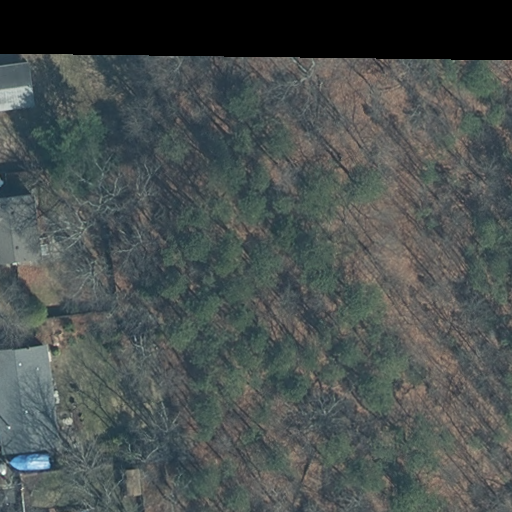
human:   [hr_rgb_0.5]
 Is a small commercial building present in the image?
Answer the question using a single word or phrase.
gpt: no

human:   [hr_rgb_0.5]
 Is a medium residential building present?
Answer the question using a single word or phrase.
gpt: yes

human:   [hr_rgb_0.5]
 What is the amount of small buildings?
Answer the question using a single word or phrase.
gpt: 3

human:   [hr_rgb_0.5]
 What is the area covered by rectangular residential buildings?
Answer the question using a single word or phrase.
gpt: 366m2

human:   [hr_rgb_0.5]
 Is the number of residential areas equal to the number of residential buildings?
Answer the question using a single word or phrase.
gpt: no

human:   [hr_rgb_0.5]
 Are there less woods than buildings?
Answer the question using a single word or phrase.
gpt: yes

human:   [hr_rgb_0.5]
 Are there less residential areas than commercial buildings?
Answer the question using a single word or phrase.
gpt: no

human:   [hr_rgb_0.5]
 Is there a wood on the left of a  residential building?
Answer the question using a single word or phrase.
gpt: no

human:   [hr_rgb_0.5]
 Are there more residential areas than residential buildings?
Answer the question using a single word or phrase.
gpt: no

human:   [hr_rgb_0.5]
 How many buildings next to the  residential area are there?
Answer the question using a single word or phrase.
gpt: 4

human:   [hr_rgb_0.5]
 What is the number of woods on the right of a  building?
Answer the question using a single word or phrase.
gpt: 1

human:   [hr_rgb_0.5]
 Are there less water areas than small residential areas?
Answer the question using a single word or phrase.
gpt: no

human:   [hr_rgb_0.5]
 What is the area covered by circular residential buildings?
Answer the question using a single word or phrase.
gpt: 0m2

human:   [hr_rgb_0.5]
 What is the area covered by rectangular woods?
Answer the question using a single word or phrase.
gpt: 5095m2

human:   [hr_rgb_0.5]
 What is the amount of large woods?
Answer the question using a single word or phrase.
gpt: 1

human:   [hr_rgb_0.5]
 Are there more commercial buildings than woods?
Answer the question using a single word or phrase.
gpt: no

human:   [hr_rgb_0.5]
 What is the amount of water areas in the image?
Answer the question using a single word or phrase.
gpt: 0

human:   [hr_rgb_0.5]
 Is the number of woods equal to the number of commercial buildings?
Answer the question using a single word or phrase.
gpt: no

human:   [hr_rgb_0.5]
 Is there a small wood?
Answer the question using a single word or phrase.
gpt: no

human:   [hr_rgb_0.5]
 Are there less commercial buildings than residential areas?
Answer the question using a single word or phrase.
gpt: yes

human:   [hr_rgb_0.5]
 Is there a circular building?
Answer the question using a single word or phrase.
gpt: no

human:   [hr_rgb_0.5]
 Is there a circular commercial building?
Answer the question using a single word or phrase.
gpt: no

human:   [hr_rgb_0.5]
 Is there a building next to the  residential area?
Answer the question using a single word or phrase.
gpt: yes

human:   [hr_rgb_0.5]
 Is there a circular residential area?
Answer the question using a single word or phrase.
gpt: no

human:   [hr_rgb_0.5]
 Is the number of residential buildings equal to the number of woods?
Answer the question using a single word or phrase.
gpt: no

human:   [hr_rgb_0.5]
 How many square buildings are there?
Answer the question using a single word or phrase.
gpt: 0

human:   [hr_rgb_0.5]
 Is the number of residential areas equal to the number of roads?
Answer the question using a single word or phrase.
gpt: no

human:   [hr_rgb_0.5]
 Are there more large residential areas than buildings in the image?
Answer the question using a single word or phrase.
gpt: no

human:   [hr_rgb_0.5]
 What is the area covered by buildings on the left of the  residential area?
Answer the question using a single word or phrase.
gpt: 0m2

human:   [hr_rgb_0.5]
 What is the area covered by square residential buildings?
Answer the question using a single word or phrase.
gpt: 0m2

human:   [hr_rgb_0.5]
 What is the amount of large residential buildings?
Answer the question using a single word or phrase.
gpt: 0

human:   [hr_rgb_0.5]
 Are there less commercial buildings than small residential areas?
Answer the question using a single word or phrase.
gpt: no

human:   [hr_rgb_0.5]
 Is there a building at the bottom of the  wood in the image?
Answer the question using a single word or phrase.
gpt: no

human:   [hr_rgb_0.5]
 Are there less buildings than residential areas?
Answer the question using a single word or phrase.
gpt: no

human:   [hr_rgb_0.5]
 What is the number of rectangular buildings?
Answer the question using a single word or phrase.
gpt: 4

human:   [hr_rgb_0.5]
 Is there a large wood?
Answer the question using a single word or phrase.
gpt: yes